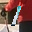
Label: 1